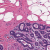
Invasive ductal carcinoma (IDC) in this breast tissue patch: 0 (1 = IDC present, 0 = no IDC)